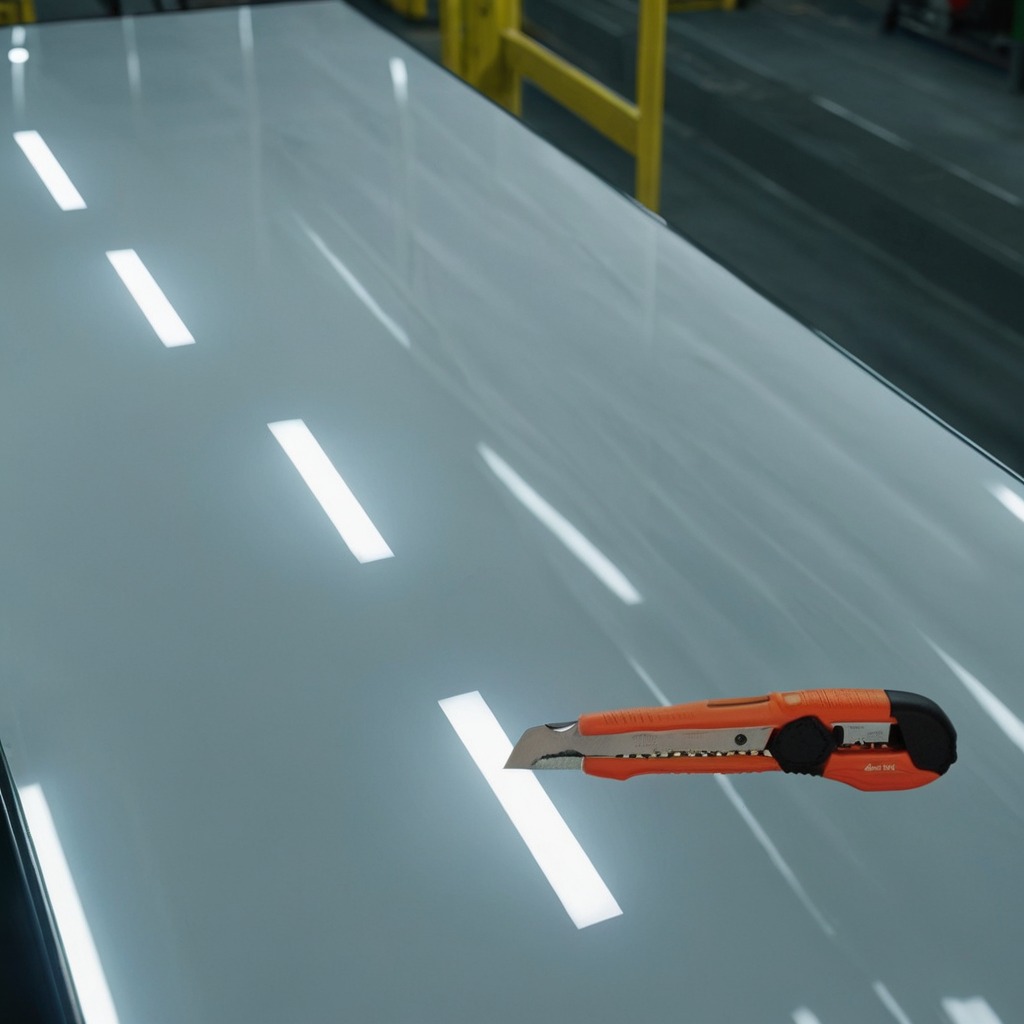
A utility knife is lying on a high-gloss table in a ship maintenance bay industrial lighting.